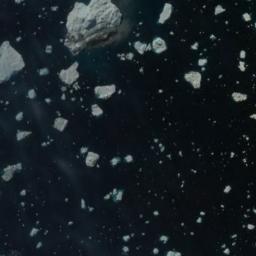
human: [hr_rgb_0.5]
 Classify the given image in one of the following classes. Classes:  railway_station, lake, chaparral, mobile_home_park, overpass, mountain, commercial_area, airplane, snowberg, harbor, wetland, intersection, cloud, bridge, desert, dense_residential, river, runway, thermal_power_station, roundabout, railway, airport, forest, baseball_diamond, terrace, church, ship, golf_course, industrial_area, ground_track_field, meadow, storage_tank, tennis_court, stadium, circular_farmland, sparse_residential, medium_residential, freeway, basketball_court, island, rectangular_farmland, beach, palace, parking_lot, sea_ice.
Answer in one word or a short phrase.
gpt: sea_ice